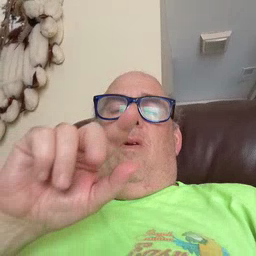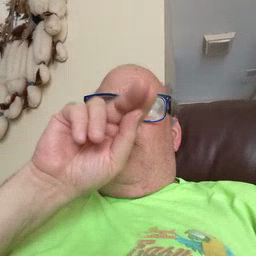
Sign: goose